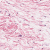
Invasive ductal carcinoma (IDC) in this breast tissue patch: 0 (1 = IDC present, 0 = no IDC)